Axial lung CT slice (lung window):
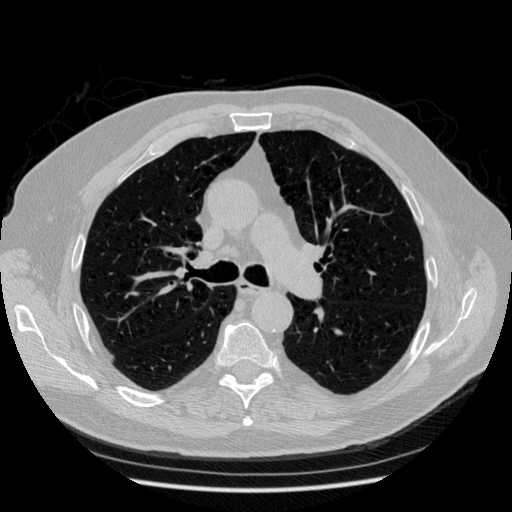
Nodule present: no